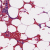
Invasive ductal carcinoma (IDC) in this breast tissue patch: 0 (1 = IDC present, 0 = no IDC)